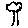
Label: tree